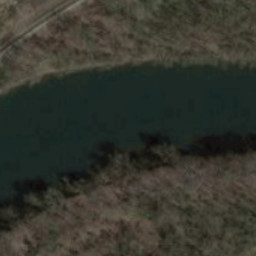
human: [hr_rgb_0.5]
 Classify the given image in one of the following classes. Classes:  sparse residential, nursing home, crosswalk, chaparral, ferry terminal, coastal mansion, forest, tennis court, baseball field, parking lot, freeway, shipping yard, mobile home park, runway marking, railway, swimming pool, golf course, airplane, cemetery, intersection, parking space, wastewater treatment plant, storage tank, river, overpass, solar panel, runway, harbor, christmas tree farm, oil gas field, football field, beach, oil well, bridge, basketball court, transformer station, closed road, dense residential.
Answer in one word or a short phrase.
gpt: river